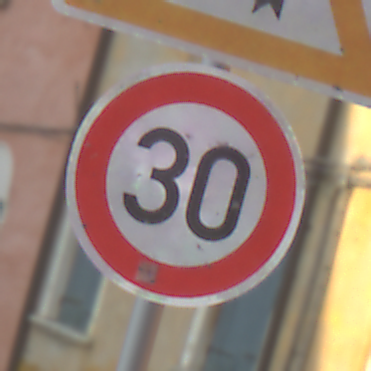
Verkehrszeichen: Geschwindigkeit30
Zusatzzeichen oben: KurveLinks
Umgebung: Outdoor, Urban
Tageszeit: MorningAfternoon
Wetter: Clear
Licht: Natural
Jahreszeit: NotSpecified
Kontrast: HighContrast